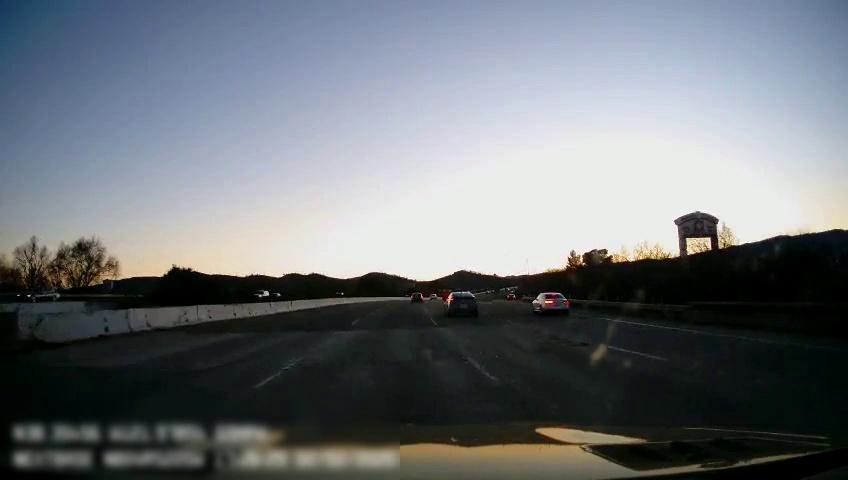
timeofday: Day
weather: Cloudy
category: Drivable Space
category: Vehicles | Car
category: Vehicles | Car
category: Vehicles | Truck
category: Vehicles | Car
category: Vehicles | SUV
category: Vehicles | Car
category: Lanes | Current Lane
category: Lanes | Current Lane
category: Lanes | Alternate Lane
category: Lanes | Alternate Lane